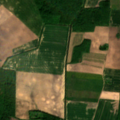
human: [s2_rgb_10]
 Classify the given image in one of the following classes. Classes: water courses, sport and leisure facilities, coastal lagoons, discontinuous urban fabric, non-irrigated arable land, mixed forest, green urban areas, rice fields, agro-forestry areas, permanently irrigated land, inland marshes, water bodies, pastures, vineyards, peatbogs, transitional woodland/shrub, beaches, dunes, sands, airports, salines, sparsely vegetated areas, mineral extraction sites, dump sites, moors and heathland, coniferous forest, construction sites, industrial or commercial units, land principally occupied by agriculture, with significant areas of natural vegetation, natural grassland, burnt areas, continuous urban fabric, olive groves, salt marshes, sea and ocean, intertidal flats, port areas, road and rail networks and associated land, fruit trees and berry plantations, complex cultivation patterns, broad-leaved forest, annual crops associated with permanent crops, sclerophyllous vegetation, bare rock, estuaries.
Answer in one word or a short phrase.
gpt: non-irrigated arable land, broad-leaved forest